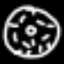
Label: donut